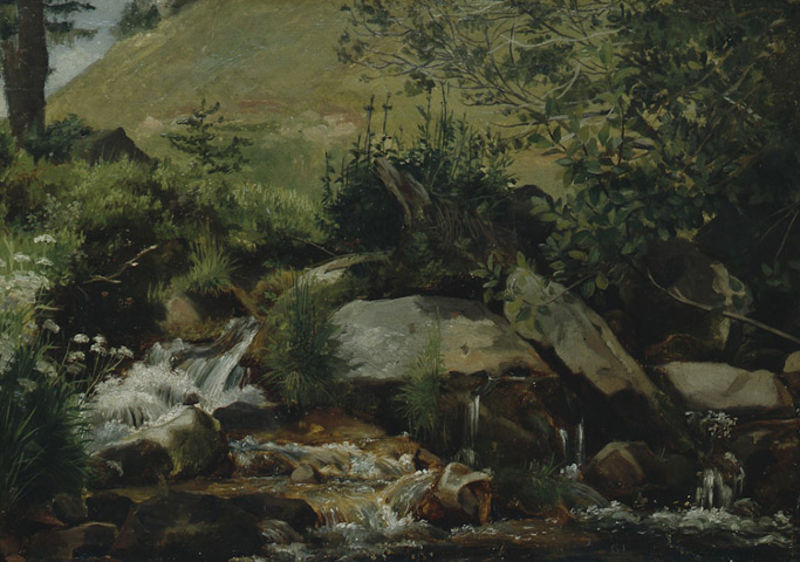
Titel: Wiesenbach mit Gebüsch und Gräsern
Künstler: Hans Thoma
Standort: Karlsruhe
Institution: Staatliche Kunsthalle Karlsruhe
Schlagwörter: blue, oil, red, white, gray, green, grey, modern, painting, flowers, brown, plant, wood, flower, cloud, clouds, rock, rocks, sky, stone, tree, field, hill, lake, landscape, mountain, nature, water, sun, trees, brook, flowing, forest, grass, river, stream, bushes, plants, side, hillside, shadow, animals, gree, fall, scene, meadow, outside, day, spring, leaves, pastoral, close, bush, branches, fish, leaf, outdoors, vegetation, flow, leave, stilllife, grasses, waterfall, still, stick, boulders, stem, banks, sticks, rapids, verdant, waterfal, creek, genre scene, rapid, wildflowers, branche, quiet, falls, pebbles, scrubby, quit, al fresco, leef, painting\, apurv